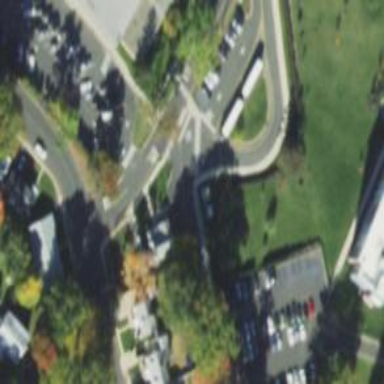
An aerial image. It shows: Marked road crossing.